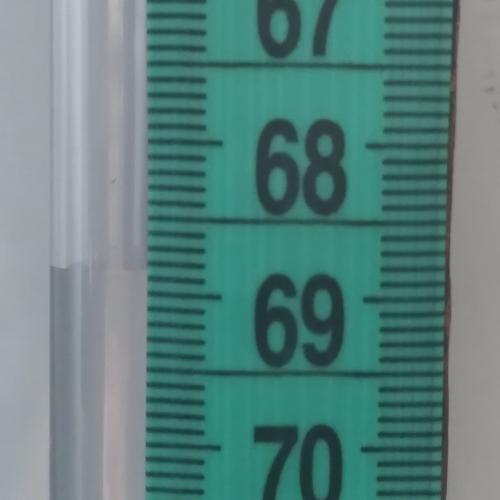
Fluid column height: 68.9 cm